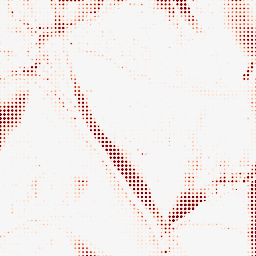
Category: morphological
Decomposition family: morphological_ellipse
Decomposition parameters: operation: opening
width: 20
height: 50
Upsampling method: sinc_blackman
Upsampling parameters: scale: 8
kernel_size: 4
Upsampling scale: 8